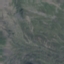
Land use / land cover: HerbaceousVegetation